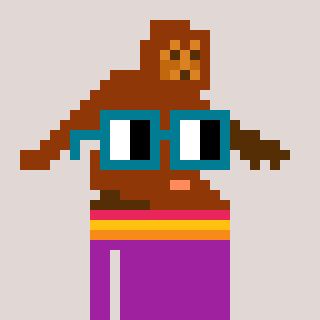
a pixel art character with square dark green glasses, a bigfoot-shaped head and a magenta-colored body on a warm background